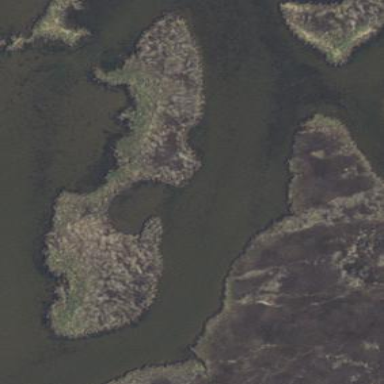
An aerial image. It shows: Islet.